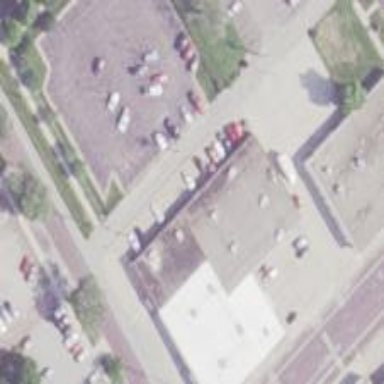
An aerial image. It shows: Commercial building.